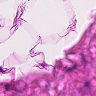
Metastatic tissue present: no